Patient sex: M
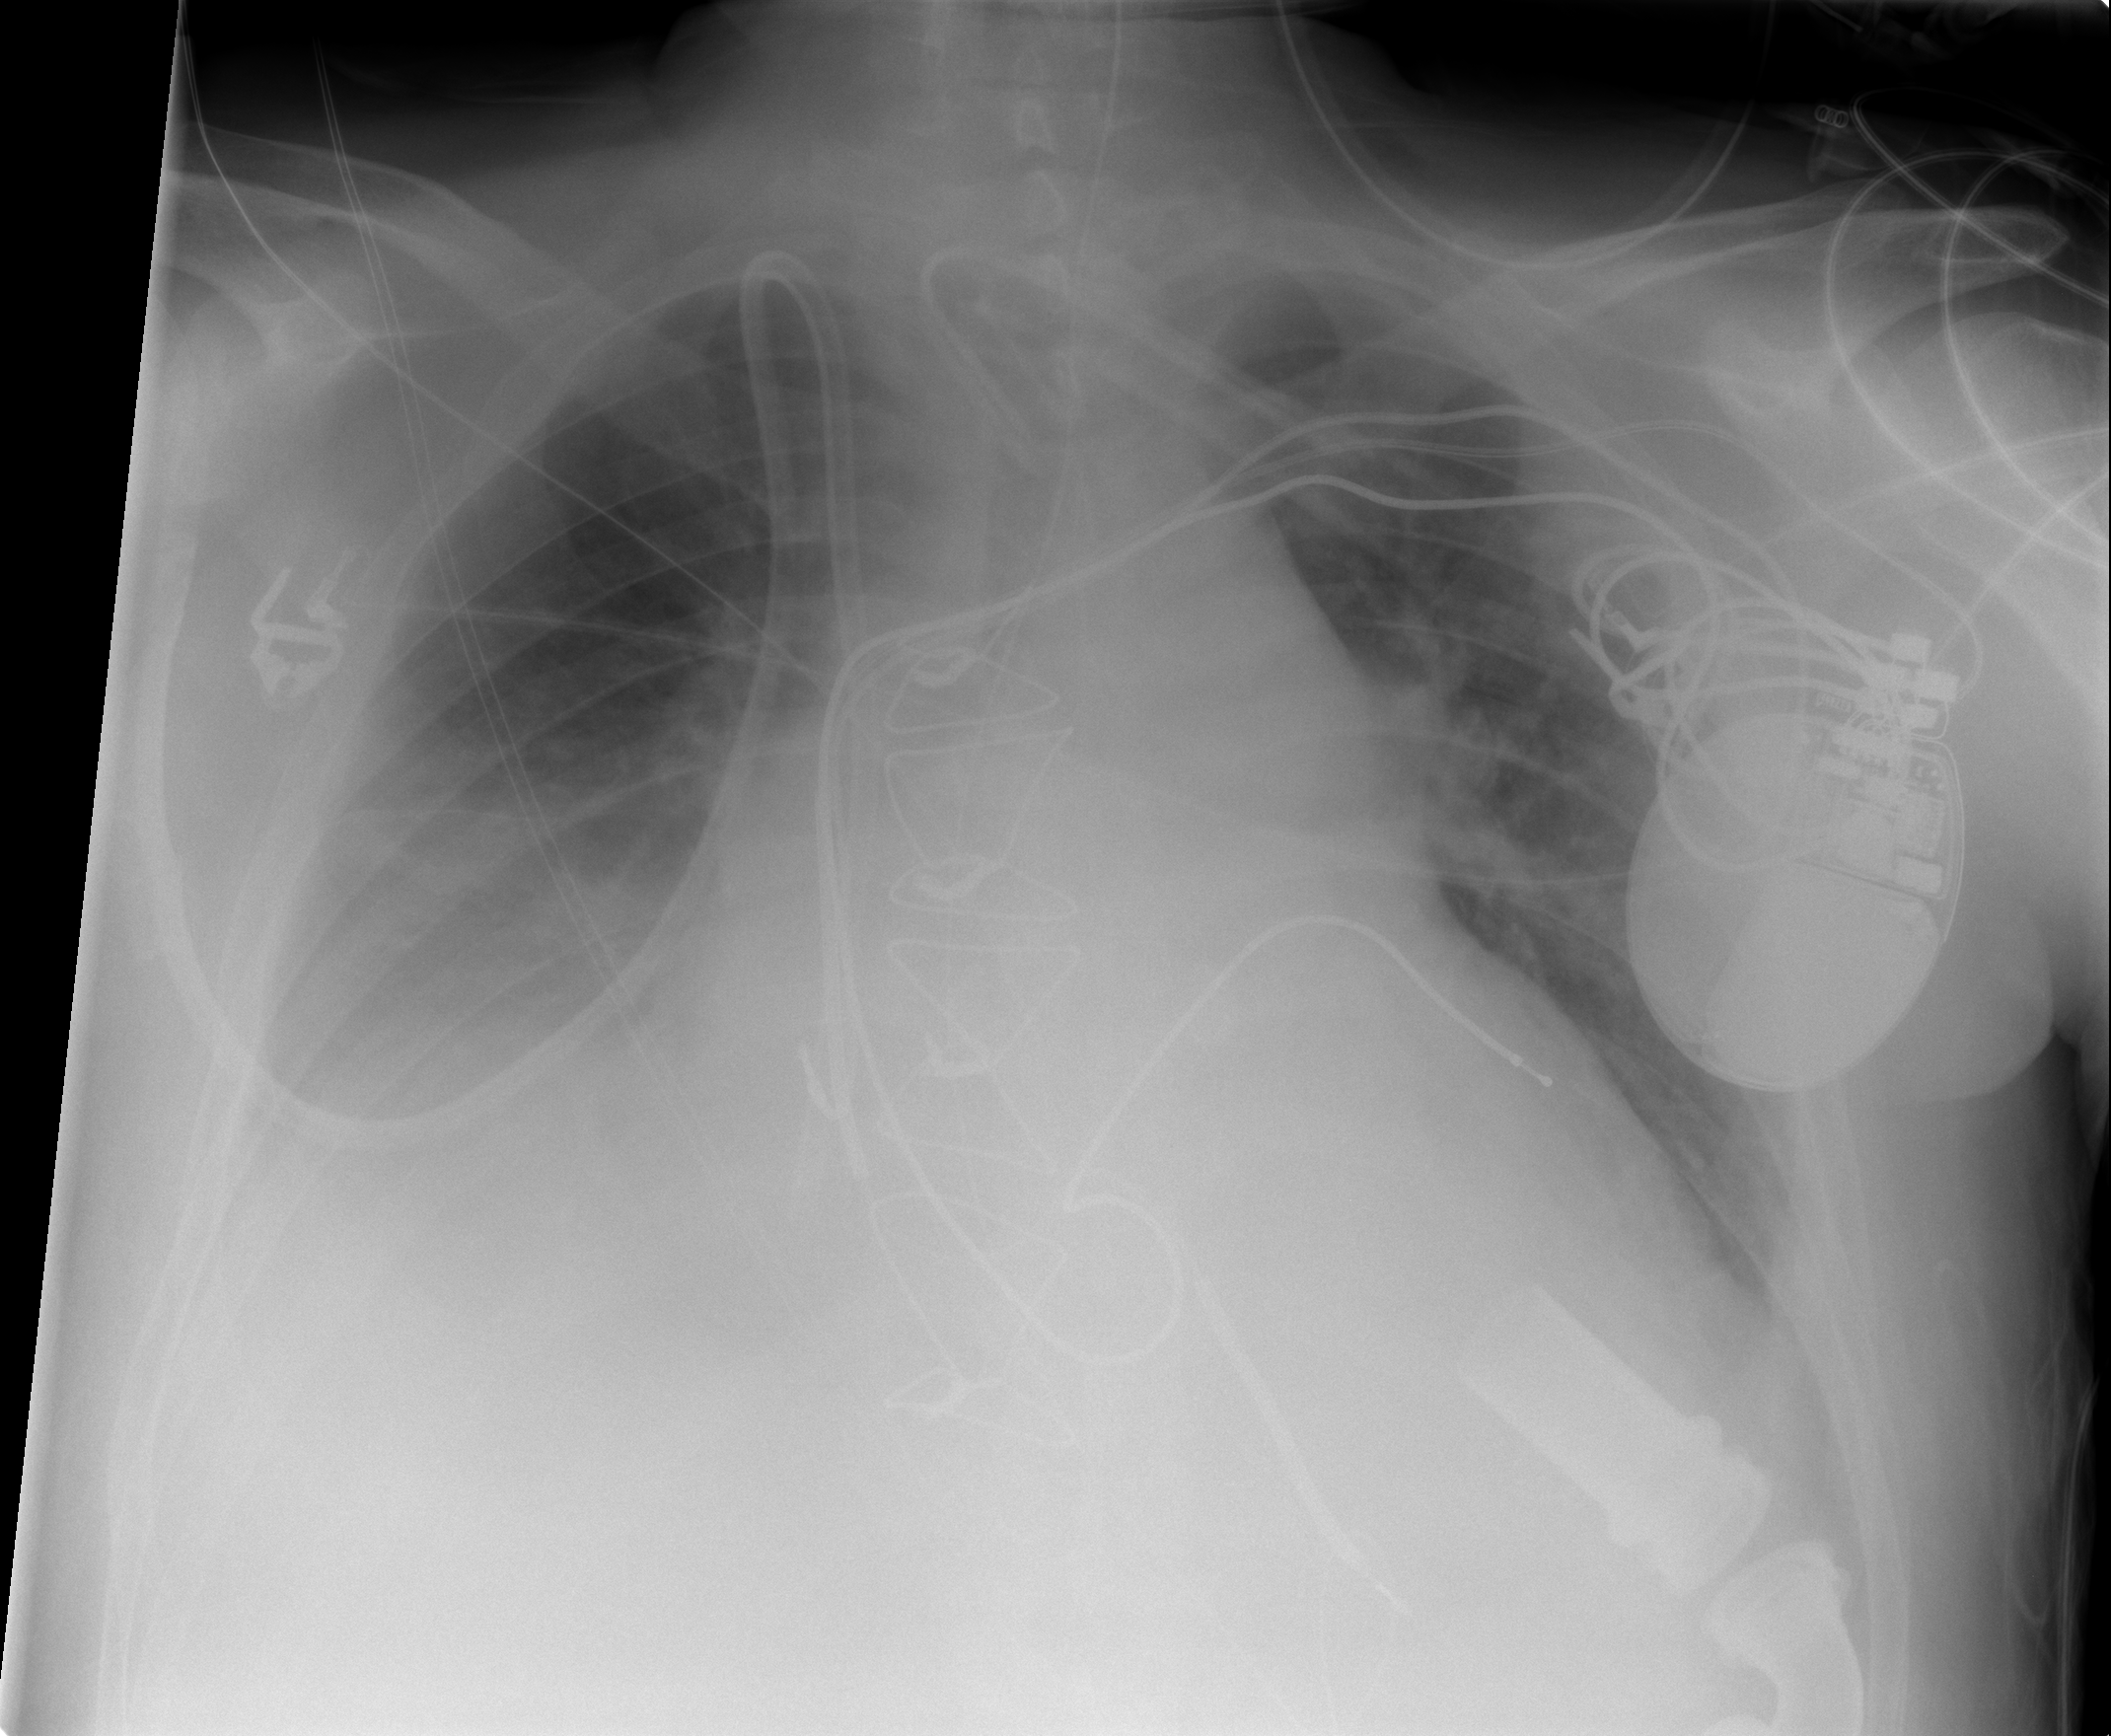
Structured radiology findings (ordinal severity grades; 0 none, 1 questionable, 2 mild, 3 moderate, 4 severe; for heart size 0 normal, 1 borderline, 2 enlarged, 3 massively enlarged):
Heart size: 2
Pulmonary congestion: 2
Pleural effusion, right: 3
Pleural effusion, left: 2
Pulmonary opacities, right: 0
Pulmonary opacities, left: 0
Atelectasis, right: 2
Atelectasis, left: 2